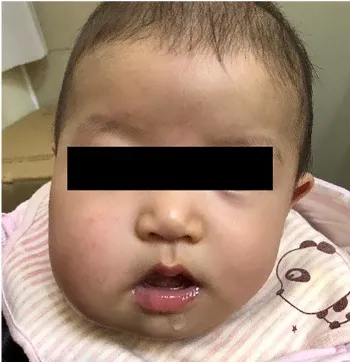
Patient 2 from
Table 1. Extensive mixed, mostly macrocystic cervicofacial lymphatic malformations requiring intubation at birth. (B) Five months on sirolimus. Sirolimus initiated at 5 months of age.
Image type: medical_photograph (skin_photograph)